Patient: sex M, age 68
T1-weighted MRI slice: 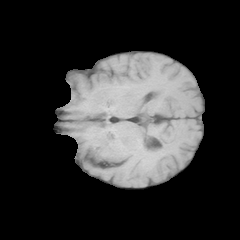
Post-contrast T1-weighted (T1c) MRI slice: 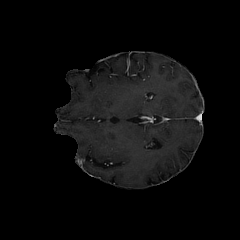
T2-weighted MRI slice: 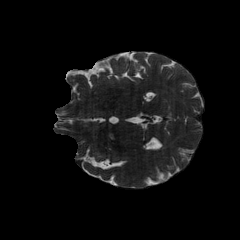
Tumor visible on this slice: no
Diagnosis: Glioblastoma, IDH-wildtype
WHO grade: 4